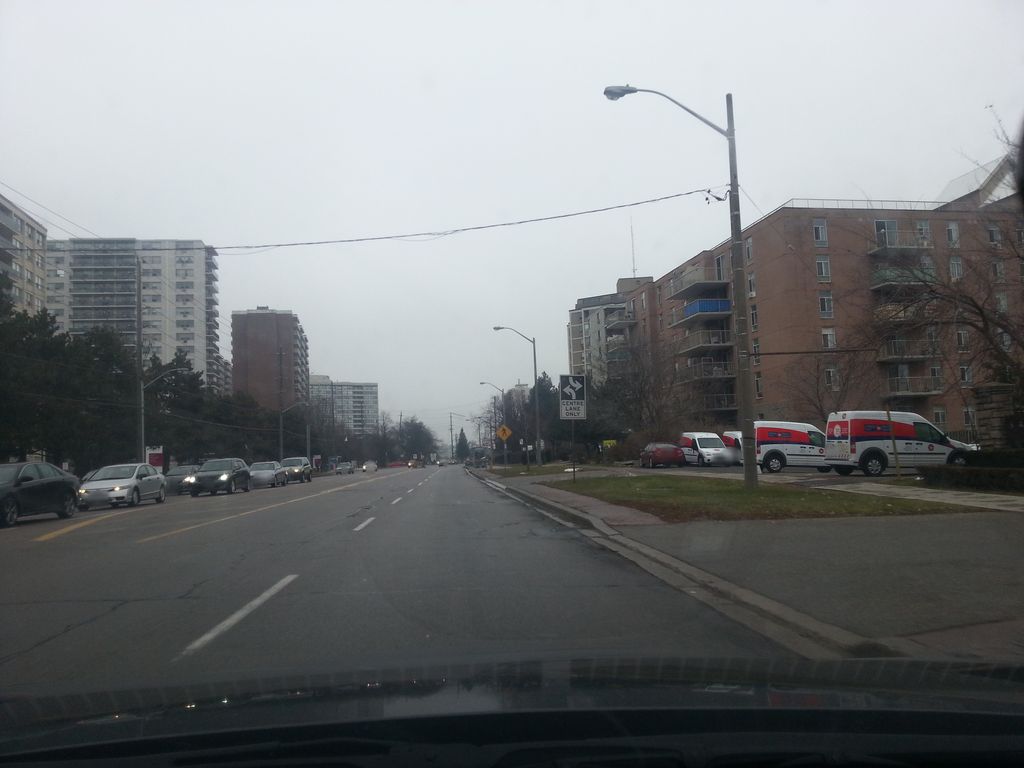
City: toronto